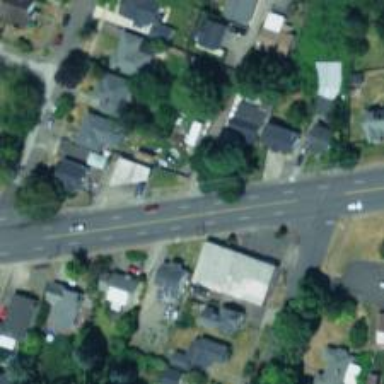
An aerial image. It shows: Alley classified as service road.